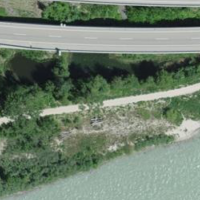
EUNIS habitat code: 57
Species observed at this site:
Polyommatus icarus